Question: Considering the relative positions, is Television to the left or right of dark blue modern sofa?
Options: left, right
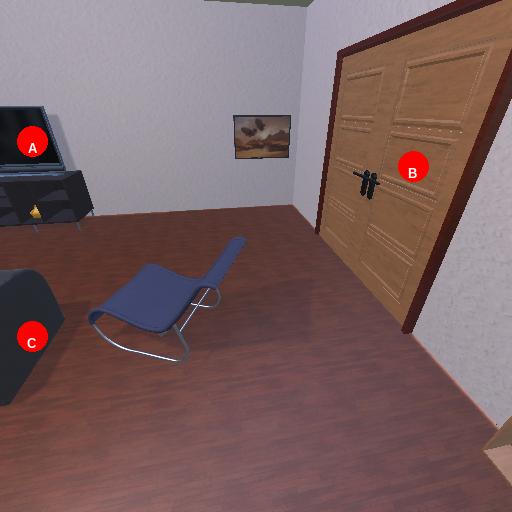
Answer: left